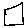
Label: square